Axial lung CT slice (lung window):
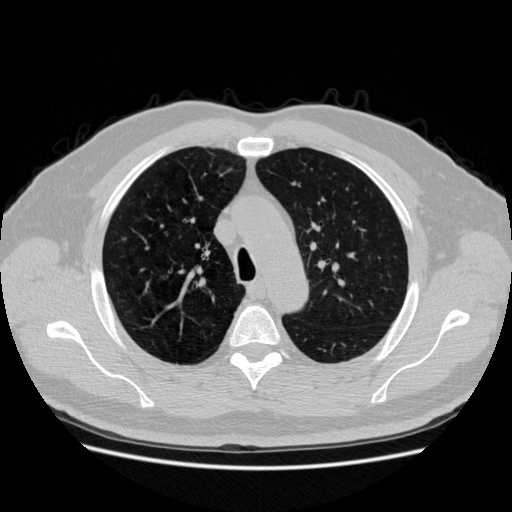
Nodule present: no